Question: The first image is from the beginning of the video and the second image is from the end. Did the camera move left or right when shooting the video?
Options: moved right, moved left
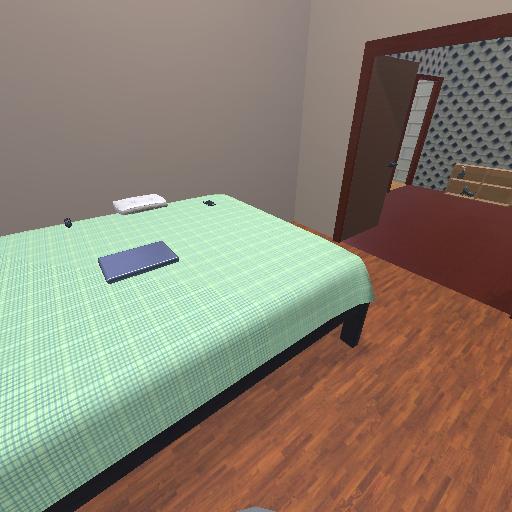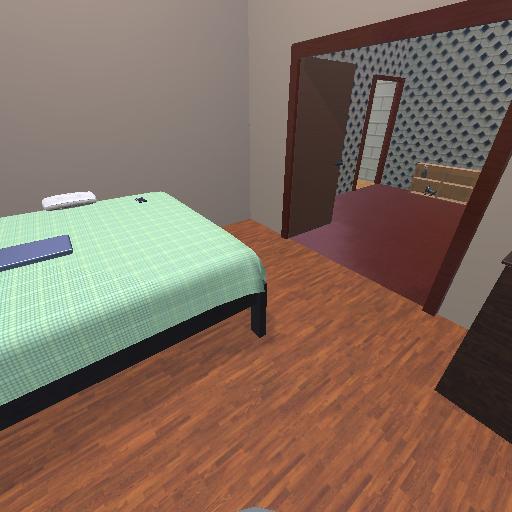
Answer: moved right